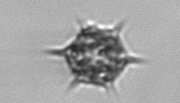
Label: Dictyocha